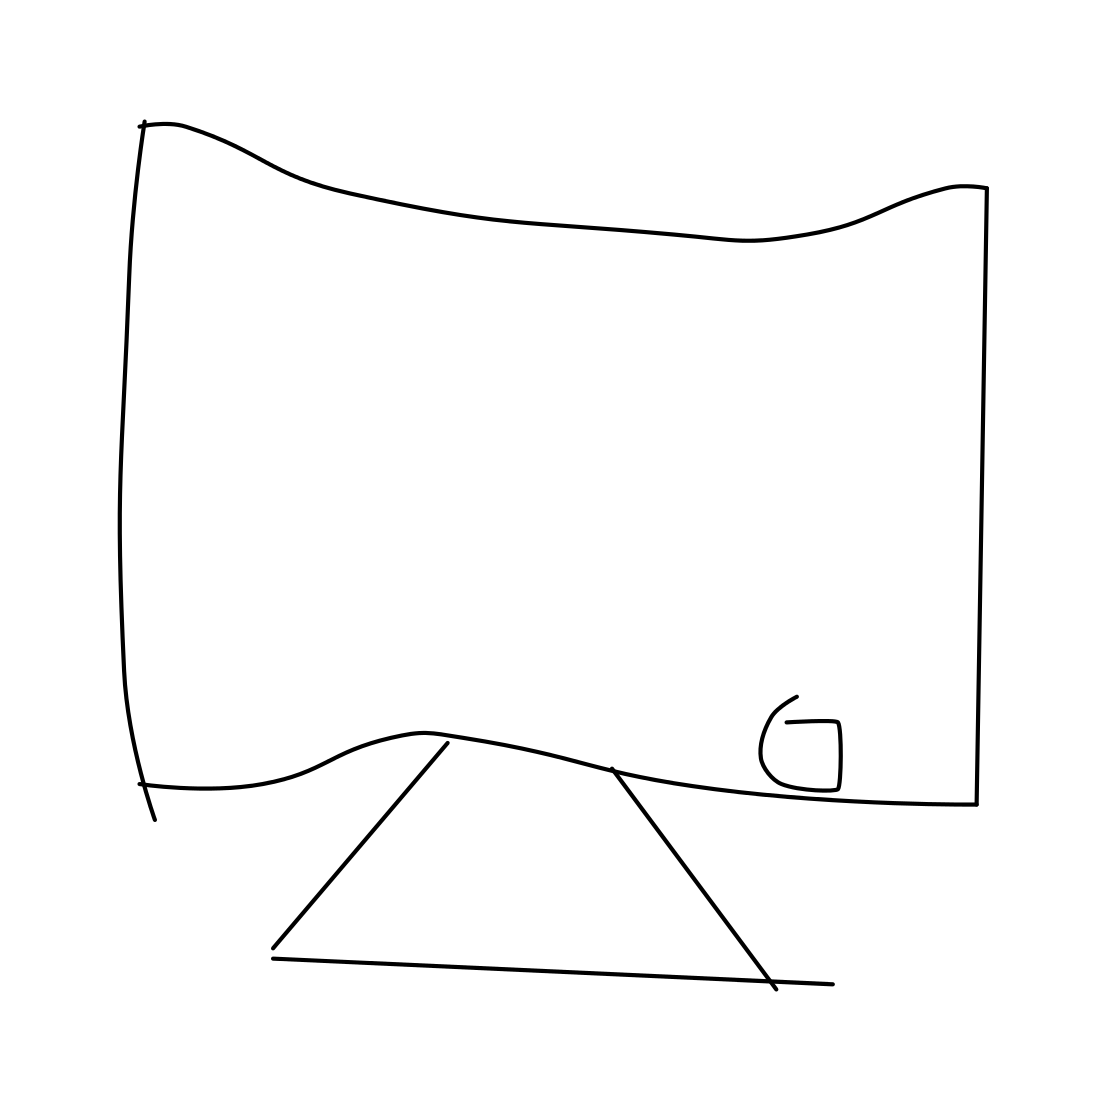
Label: computer monitor